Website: bh-photo
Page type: gifting
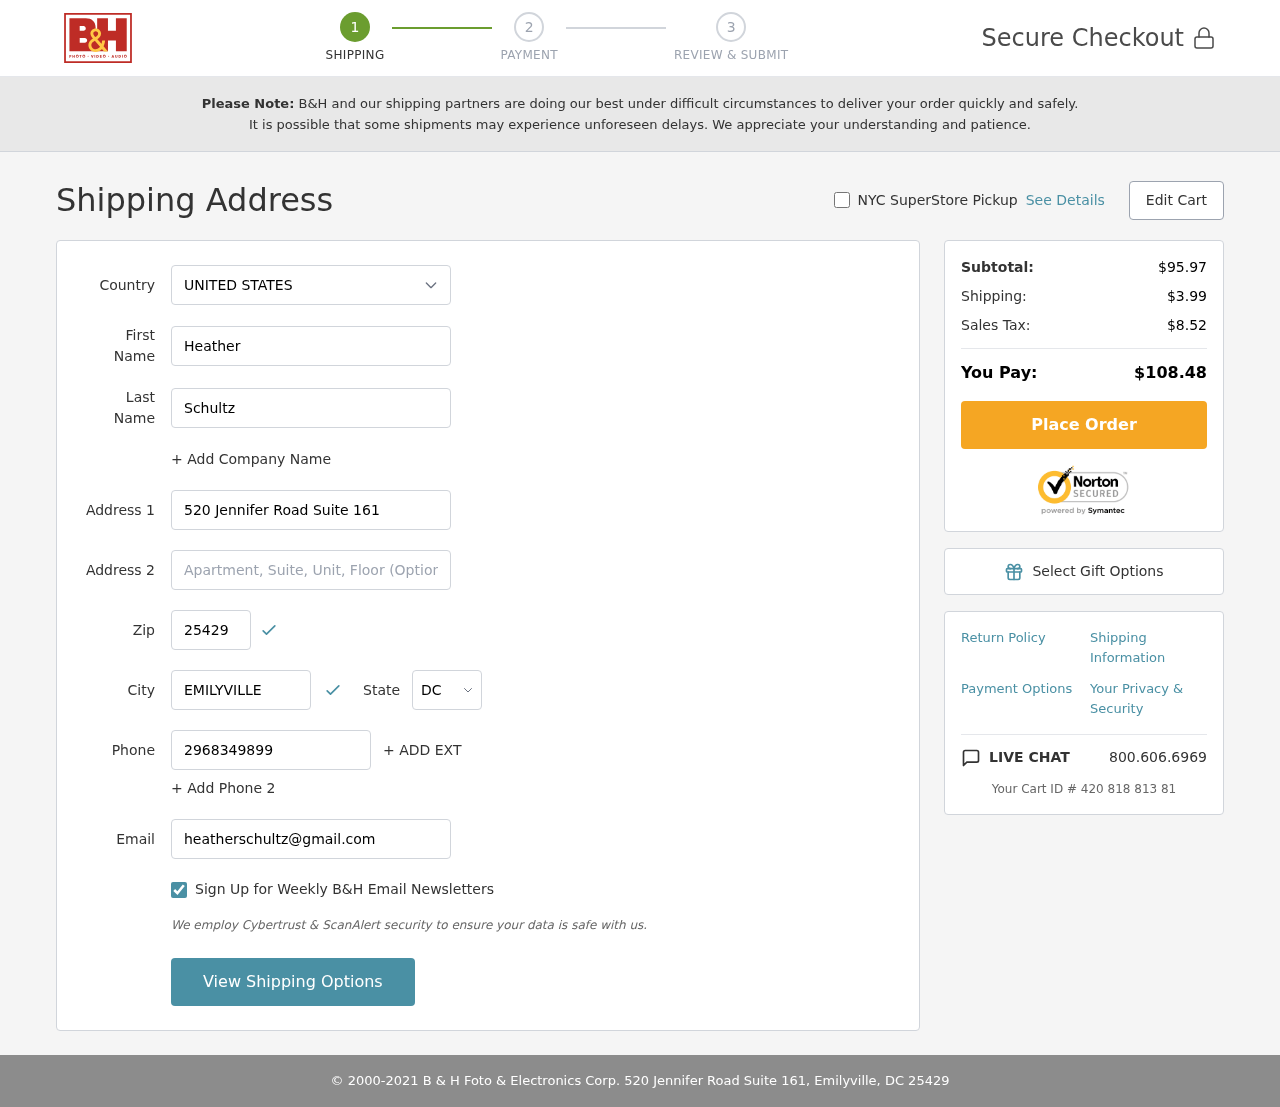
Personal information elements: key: PII_CITY
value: Emilyville
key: PII_COUNTRY
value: United States
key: PII_EMAIL
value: heatherschultz@gmail.com
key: PII_FIRSTNAME
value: Heather
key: PII_LASTNAME
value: Schultz
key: PII_PHONE
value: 2968349899
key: PII_POSTCODE
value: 25429
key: PII_STATE_ABBR
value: DC
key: PII_STREET
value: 520 Jennifer Road Suite 161
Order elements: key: ORDER_SUBTOTAL
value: $95.97
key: ORDER_SHIPPING_COST
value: $3.99
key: ORDER_TAX
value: $8.52
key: ORDER_TOTAL
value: $108.48
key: ORDER_ID
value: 420 818 813 81